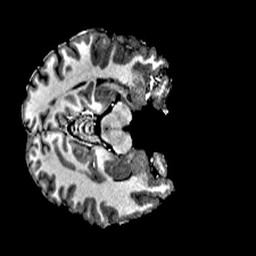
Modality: T1w
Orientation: axial
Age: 24
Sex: male
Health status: healthy
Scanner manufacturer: siemens
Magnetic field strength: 6.98 T
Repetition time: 6 s
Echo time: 0.00302 s